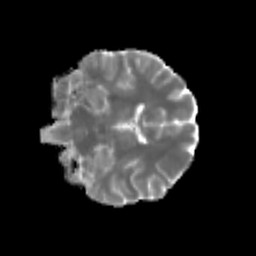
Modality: MD
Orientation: coronal
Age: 37
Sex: male
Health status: healthy
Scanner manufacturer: siemens
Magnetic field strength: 3 T
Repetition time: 3.6 s
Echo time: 0.0964 s